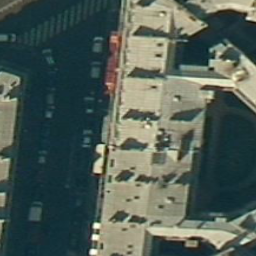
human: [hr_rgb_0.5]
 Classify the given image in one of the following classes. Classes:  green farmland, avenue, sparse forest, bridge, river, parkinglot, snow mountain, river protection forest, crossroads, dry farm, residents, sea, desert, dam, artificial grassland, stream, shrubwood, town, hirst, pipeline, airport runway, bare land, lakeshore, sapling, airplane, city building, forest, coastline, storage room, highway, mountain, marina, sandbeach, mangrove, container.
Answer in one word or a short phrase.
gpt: city building